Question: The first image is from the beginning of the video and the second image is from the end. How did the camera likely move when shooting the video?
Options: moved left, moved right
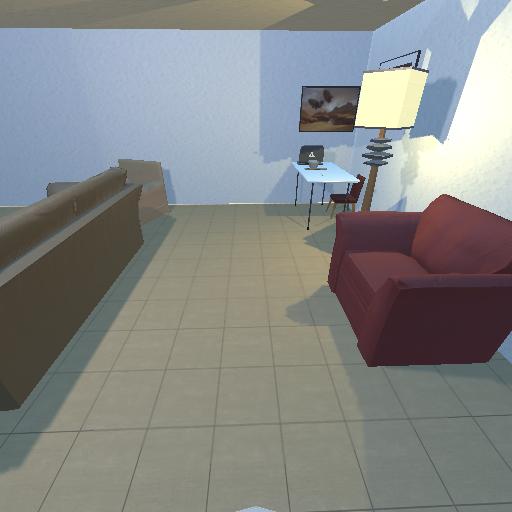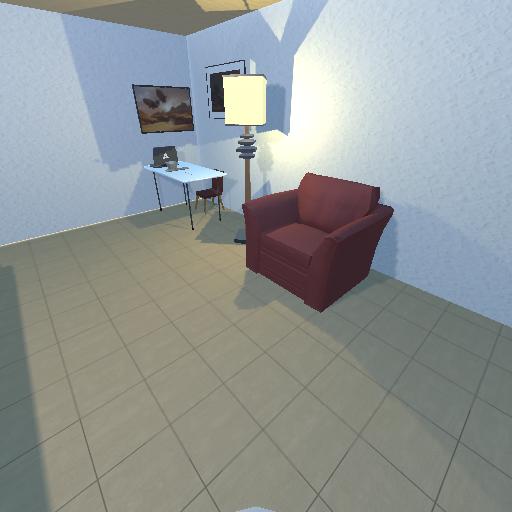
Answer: moved left